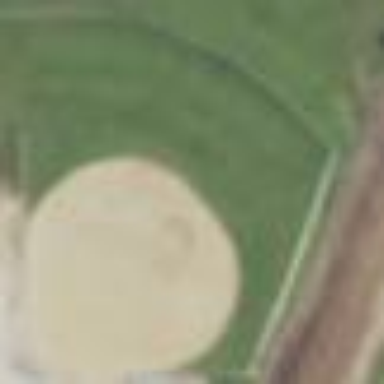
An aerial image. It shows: Baseball pitch for leisure land activities.